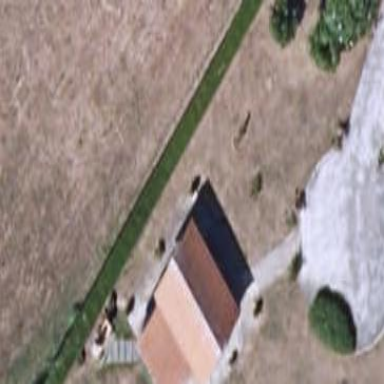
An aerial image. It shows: Simple and straightforward house.